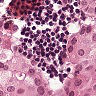
Metastatic tissue present: yes